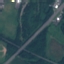
Land use / land cover class: Highway